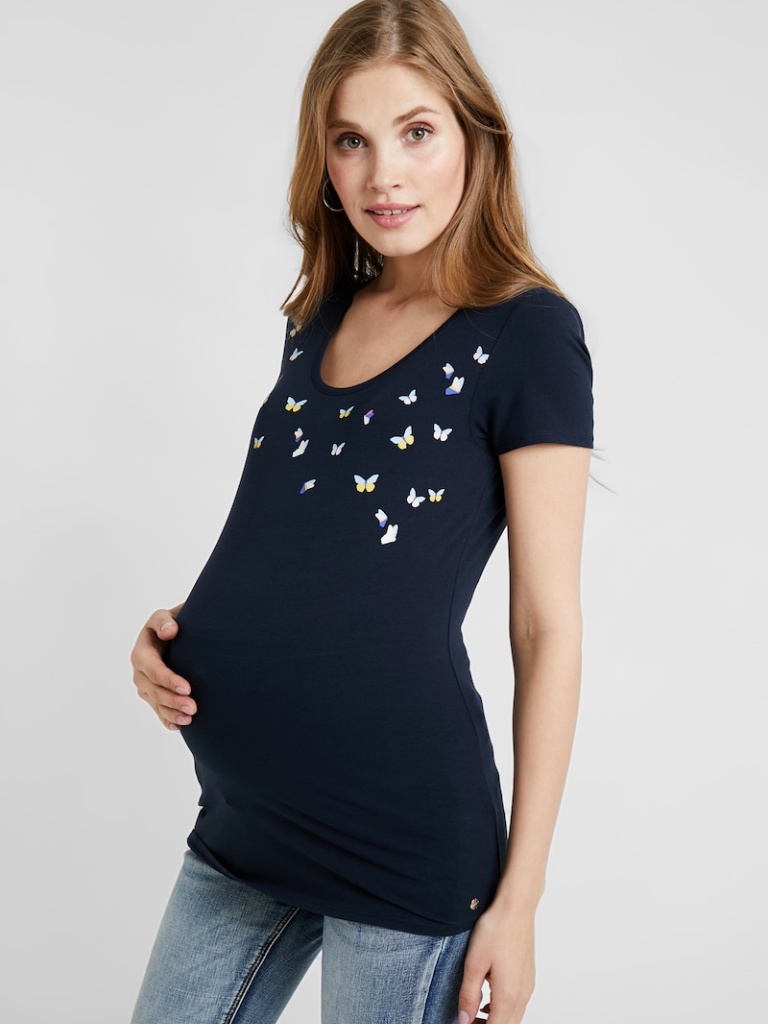
cotton tight short sleeve hip length Untucked crew t-shirt